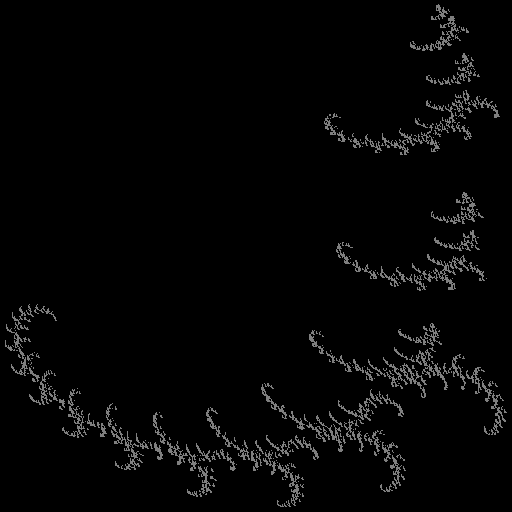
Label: coral